Question: I have an XML doc:

I have the XML doc here:
'''
XElement entries =
doc.Element("response").Element("entries");
'''
How can I get a count of the number of entry in entries?
This example would be 2.
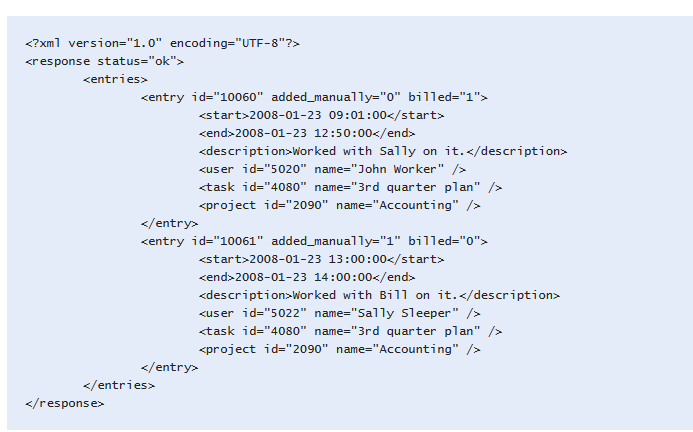
Answer: Try this:
'''
entries.Elements("entry").Count();
'''